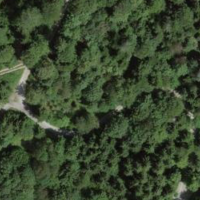
EUNIS habitat code: 44
Species observed at this site:
Prunus padus